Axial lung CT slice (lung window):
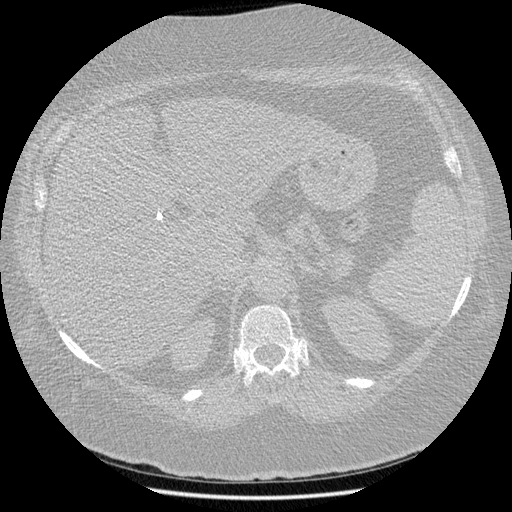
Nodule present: no